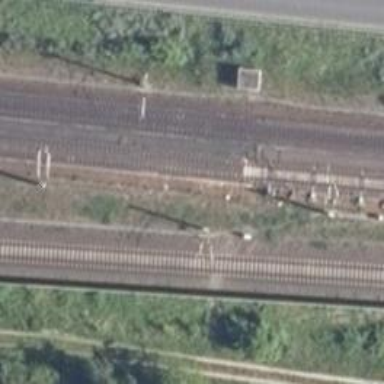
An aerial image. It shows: Railway track with contact lines for electrification.